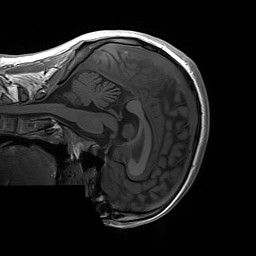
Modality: T1w
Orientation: sagittal